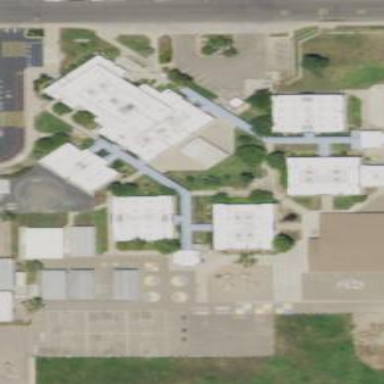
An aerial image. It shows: School.